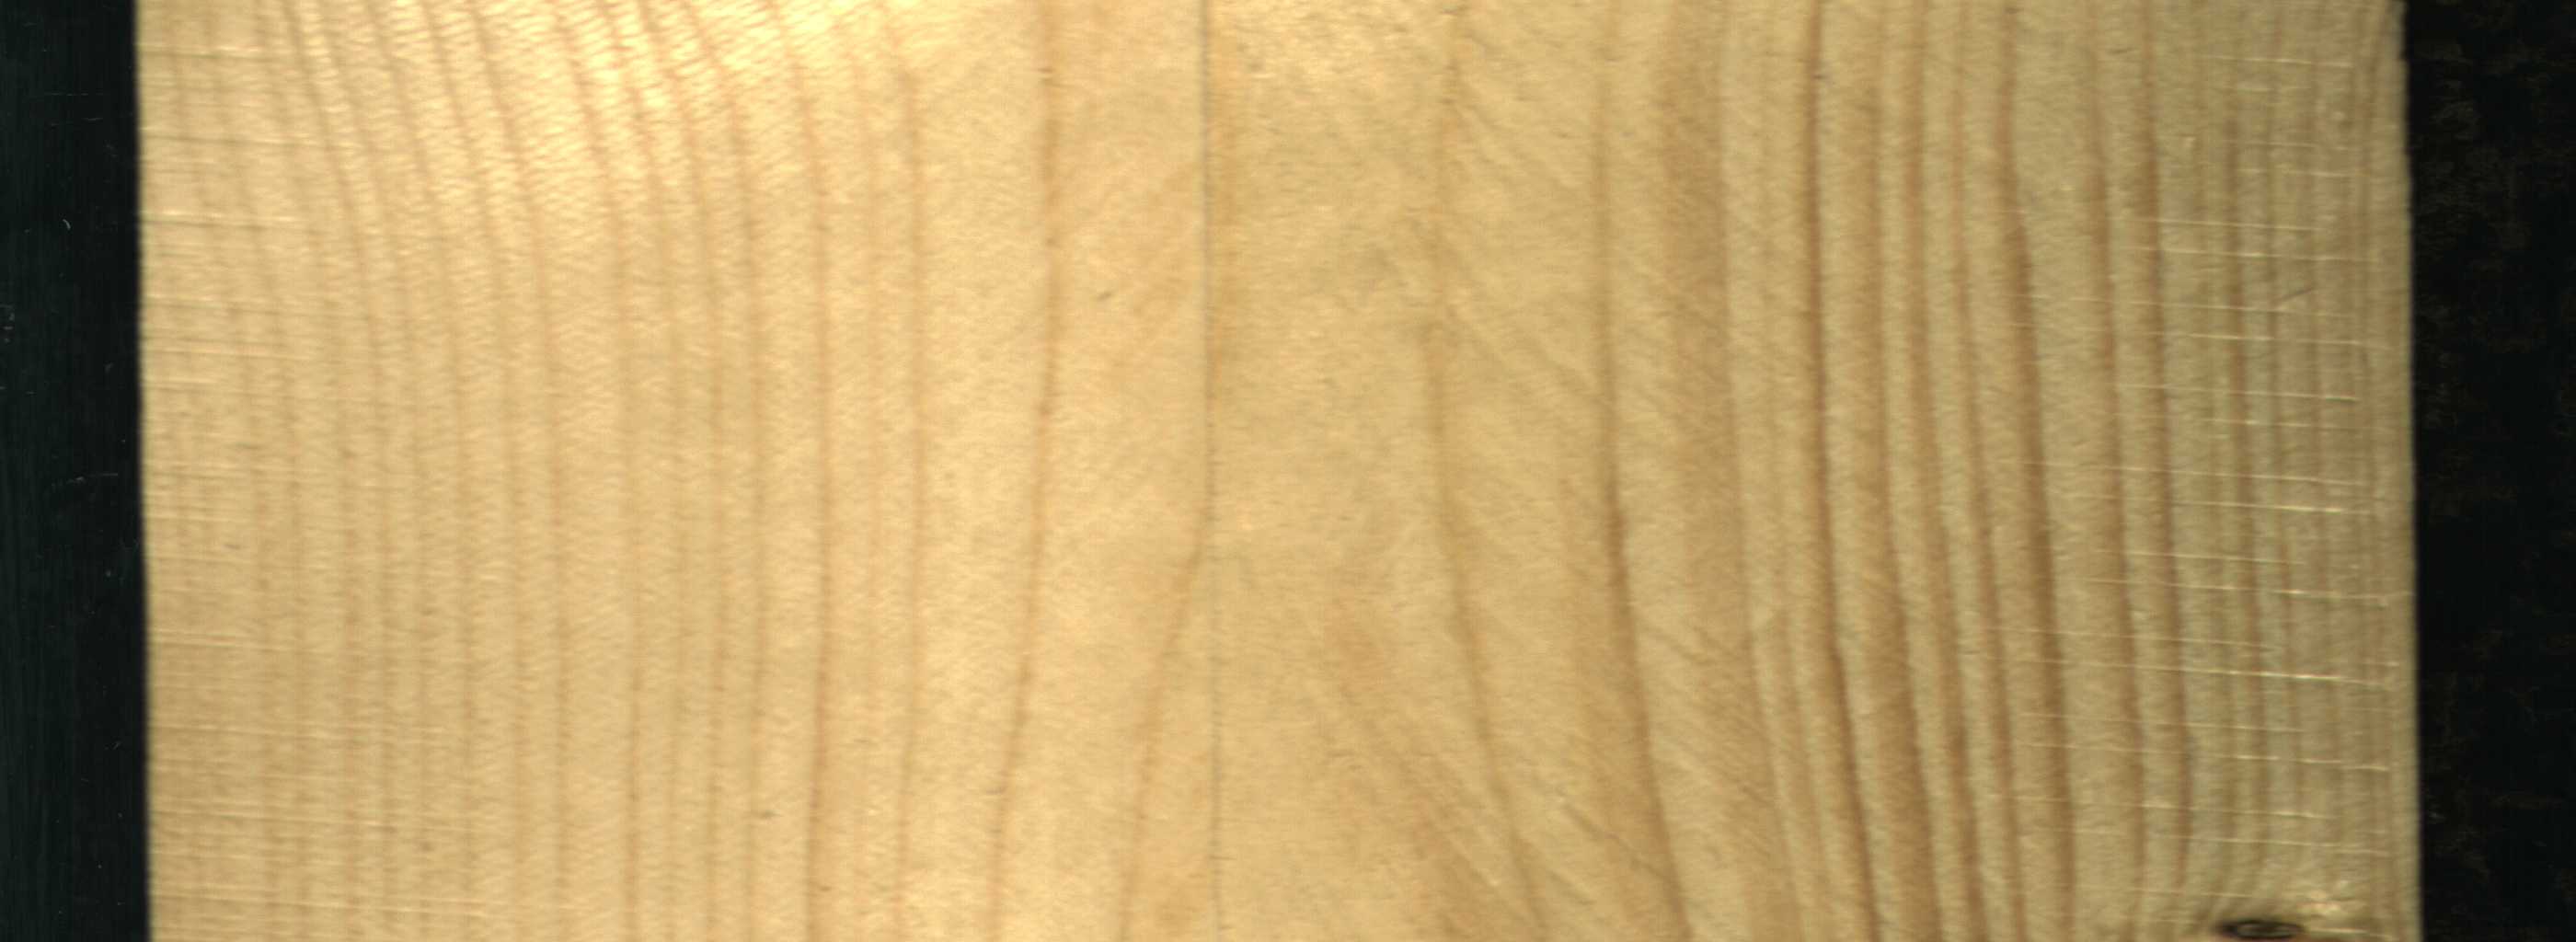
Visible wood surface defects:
Live_Knot